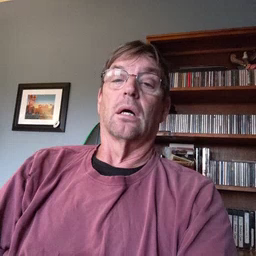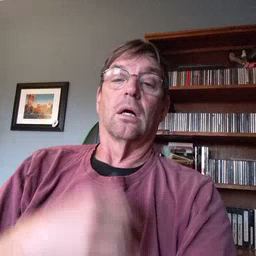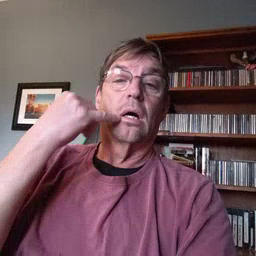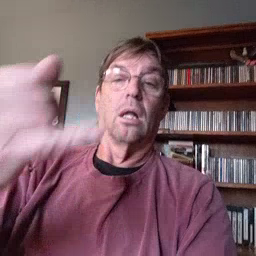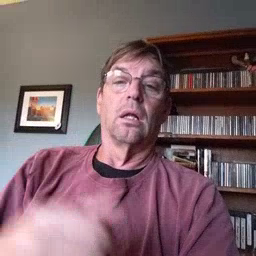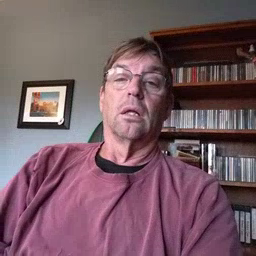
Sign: callonphone